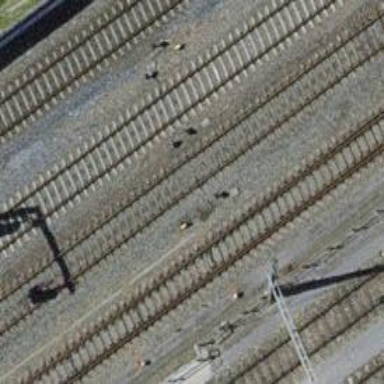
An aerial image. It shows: Single railway track with electrified contact line.